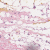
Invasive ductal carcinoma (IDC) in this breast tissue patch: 0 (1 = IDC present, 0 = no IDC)